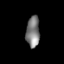
Tissue: lung
Cell type: Epithelial cells
Senescence score: 0.2416
Nuclear area (px): 412
Mean DAPI intensity: 124.658